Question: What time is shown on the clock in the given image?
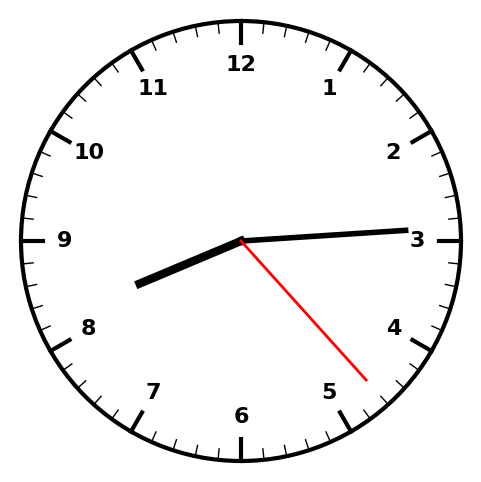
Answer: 08:14:23